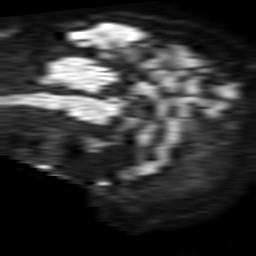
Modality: TRACE
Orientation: sagittal
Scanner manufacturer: philips
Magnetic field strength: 1.5 T
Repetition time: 3.398 s
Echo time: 0.06922 s